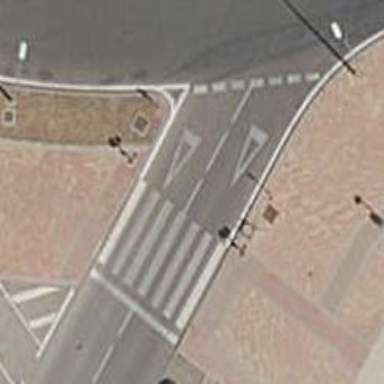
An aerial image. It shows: Uncontrolled road crossing.